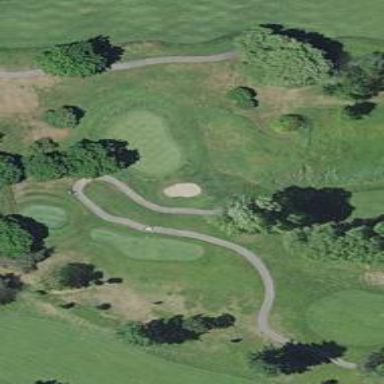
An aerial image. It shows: View of golf hole.